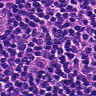
Metastatic tissue present: no